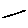
Label: line